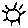
Label: sun